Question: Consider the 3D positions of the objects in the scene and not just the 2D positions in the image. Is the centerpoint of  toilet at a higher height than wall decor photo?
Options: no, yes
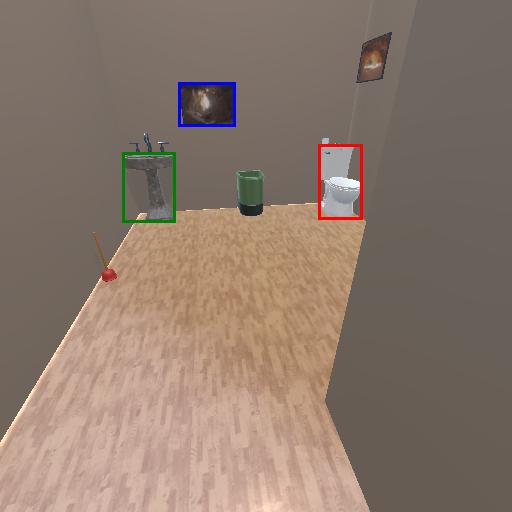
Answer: no